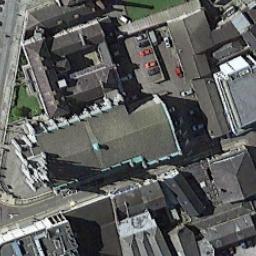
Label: church